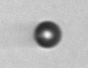
Label: bead